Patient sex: M
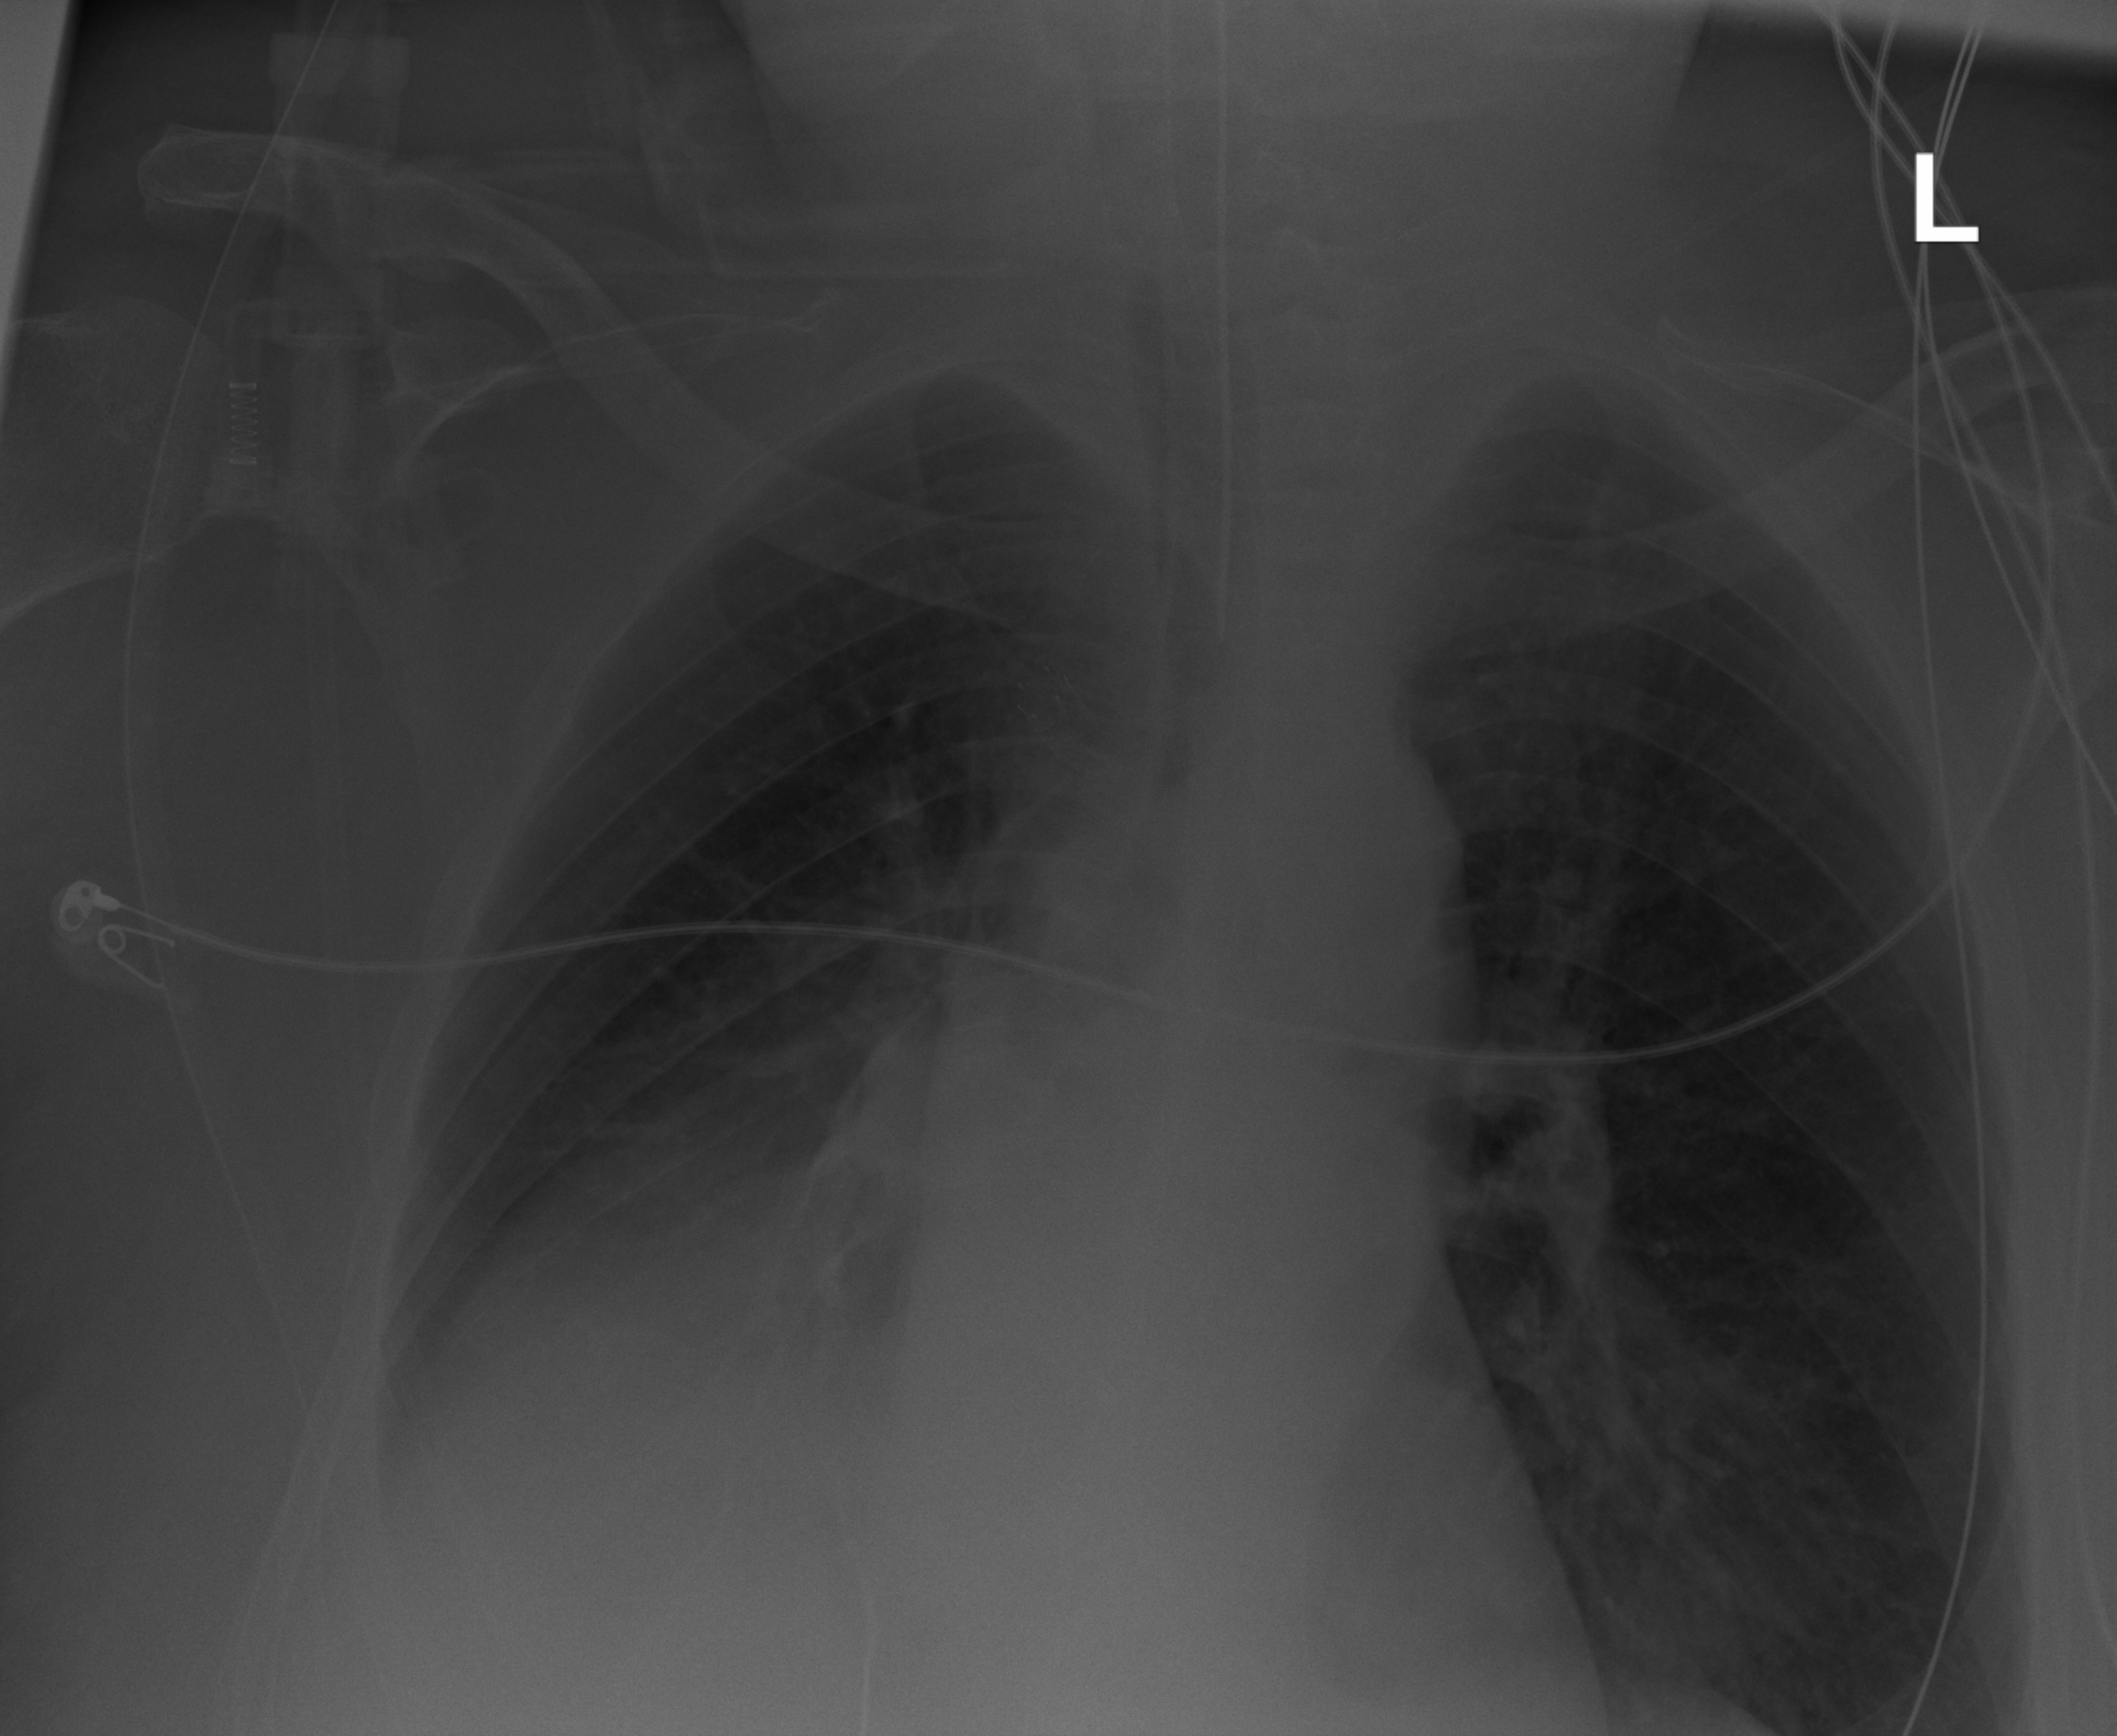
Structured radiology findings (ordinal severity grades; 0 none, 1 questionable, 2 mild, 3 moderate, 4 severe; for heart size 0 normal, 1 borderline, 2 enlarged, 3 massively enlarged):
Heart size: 1
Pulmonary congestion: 0
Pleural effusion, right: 3
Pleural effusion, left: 0
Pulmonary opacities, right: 0
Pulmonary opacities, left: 2
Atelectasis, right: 2
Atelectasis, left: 2